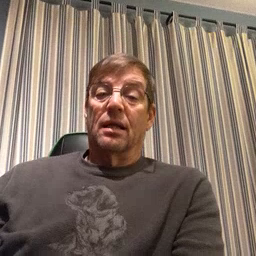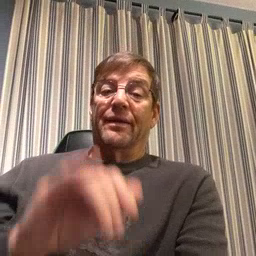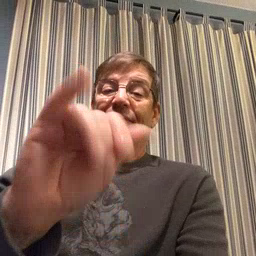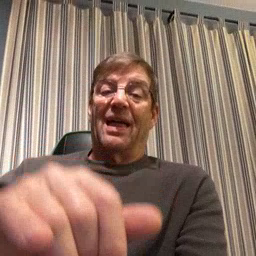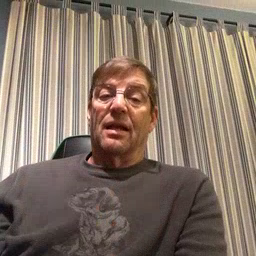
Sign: that